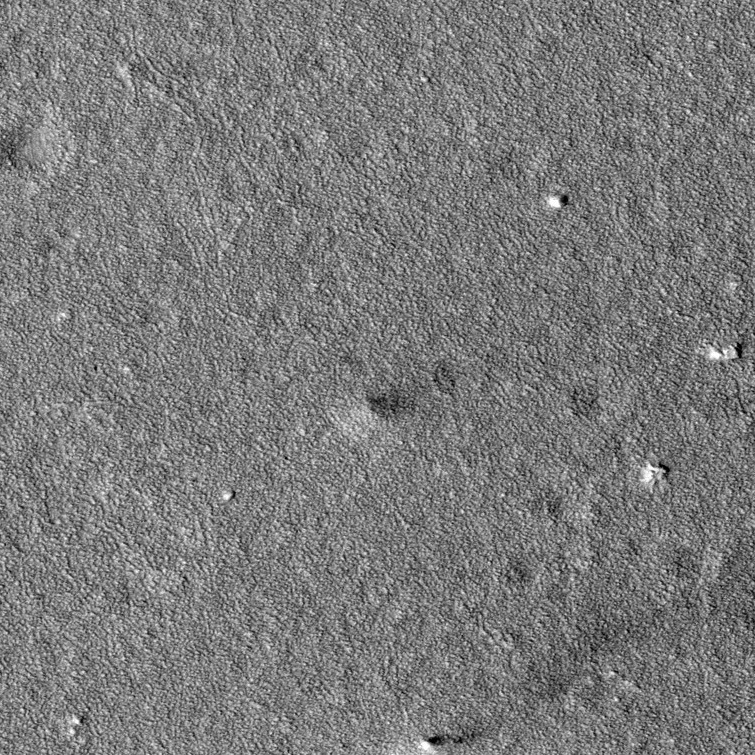
Label: dustdevil, dustdevil